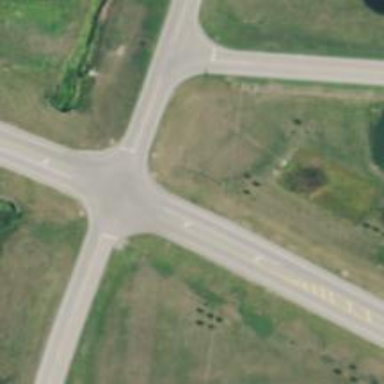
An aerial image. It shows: Stop road.